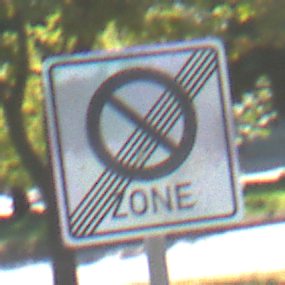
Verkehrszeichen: EndeEingeschraenktesHalteverbotZone
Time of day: Midday
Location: Outdoor (Urban)
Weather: Clear
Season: NotSpecified
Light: Natural